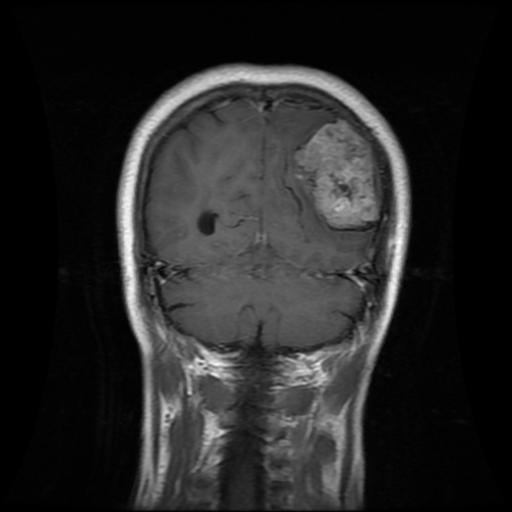
Label: meningioma